Question: I am trying to get this layout using CSS but the most close implementation to get it is from pinterest.com but they need some Javascript for actually get the layout. I need to know if I can do it without use Javascript for calculate the position of the next item.

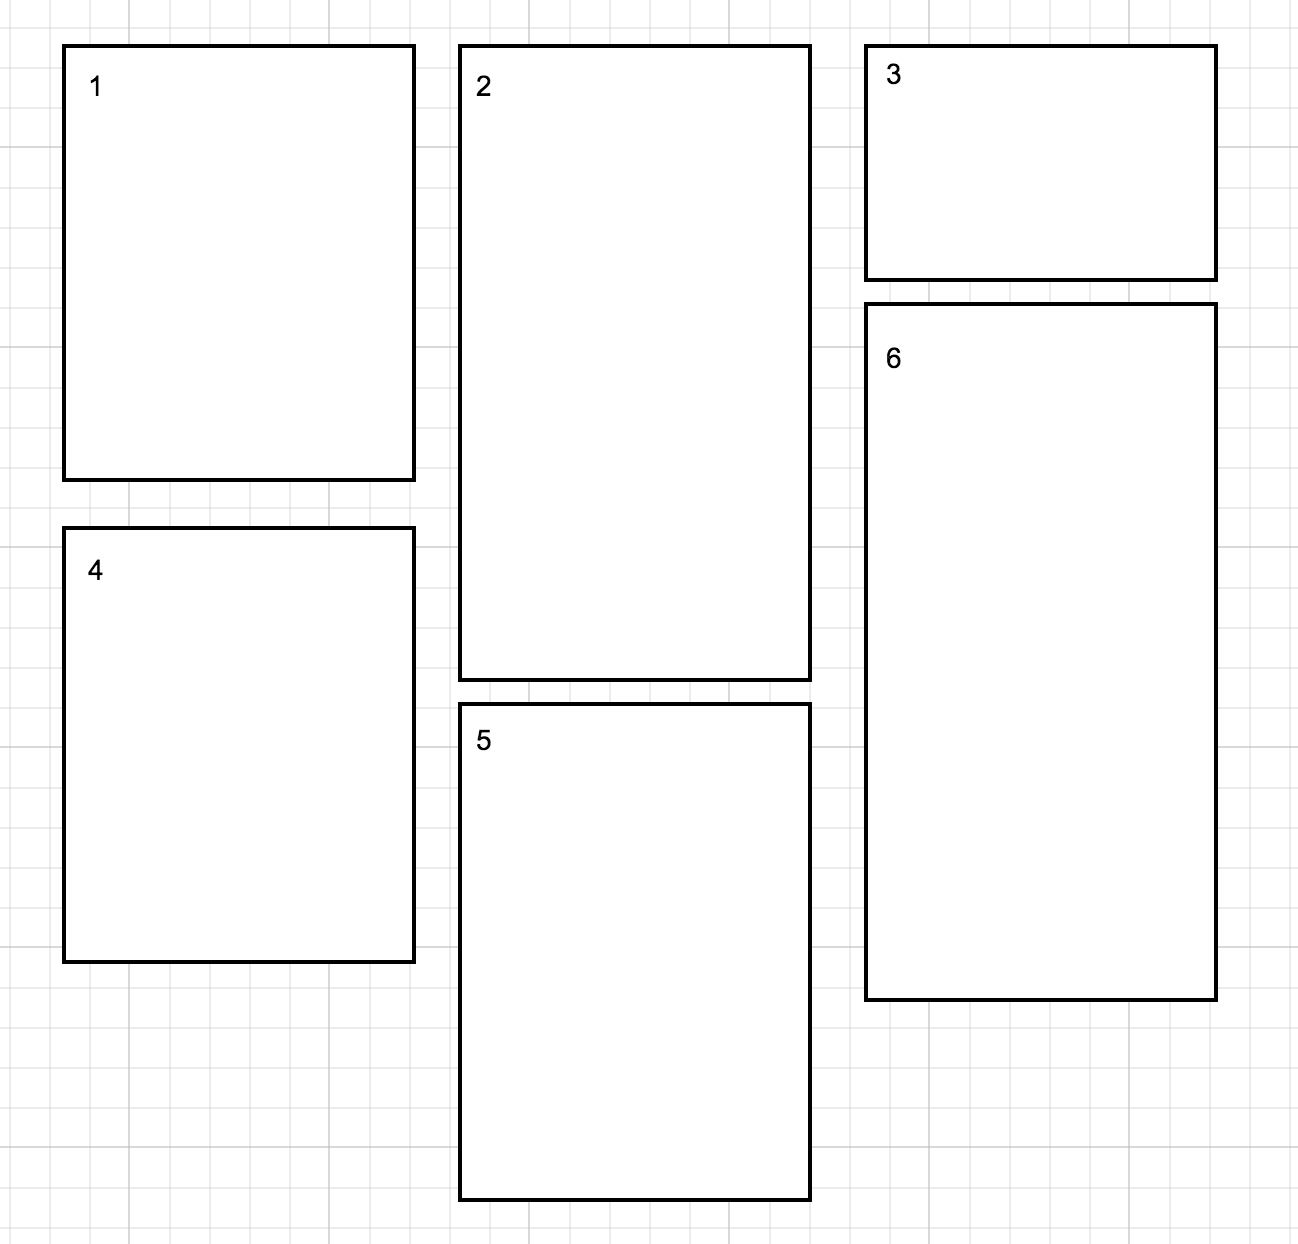
Answer: You can use <URL>
'''
$("#button1").on("click", function() {
$("#container > div").height(function() {
return Math.floor(Math.random() * 300);
});
});
'''
'''
#container {
-webkit-column-count: 3;
-moz-column-count: 3;
column-count: 3;
-webkit-column-gap: 1em;
-moz-column-gap: 1em;
column-gap: 1em;
}
#container > div {
-webkit-column-break-inside: avoid;
page-break-inside: avoid;
break-inside: avoid;
min-height: 100px;
border-bottom: 1em solid white;
background-color: powderblue;
}
#button1 {
position: absolute;
left: 0;
top: 0;
}
'''
'''
<script src="https://ajax.googleapis.com/ajax/libs/jquery/1.9.1/jquery.min.js"></script>
<div id="container">
<div>1</div>
<div>2</div>
<div>3</div>
<div>4</div>
<div>5</div>
<div>6</div>
</div>
<input id="button1" type="button" value="Randomize box sizes">
'''
Regarding screen sizes: you can use CSS media queries to control the number of columns. For example you could choose to show 4 columns on 1000px+, 3 columns on 800px+ and two columns on smaller screens.